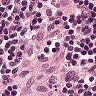
Metastatic tissue present: no